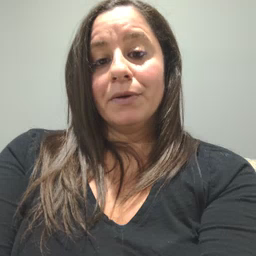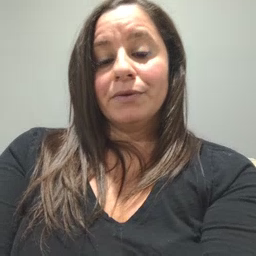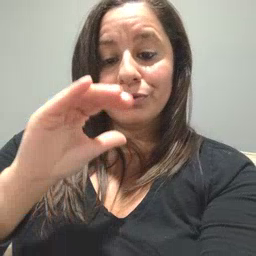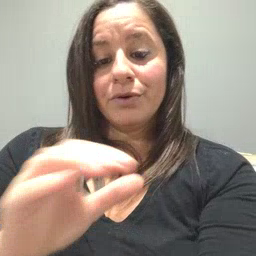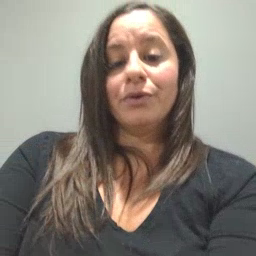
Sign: child